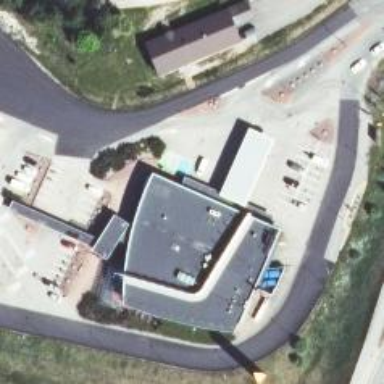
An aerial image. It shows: Convenience shop.